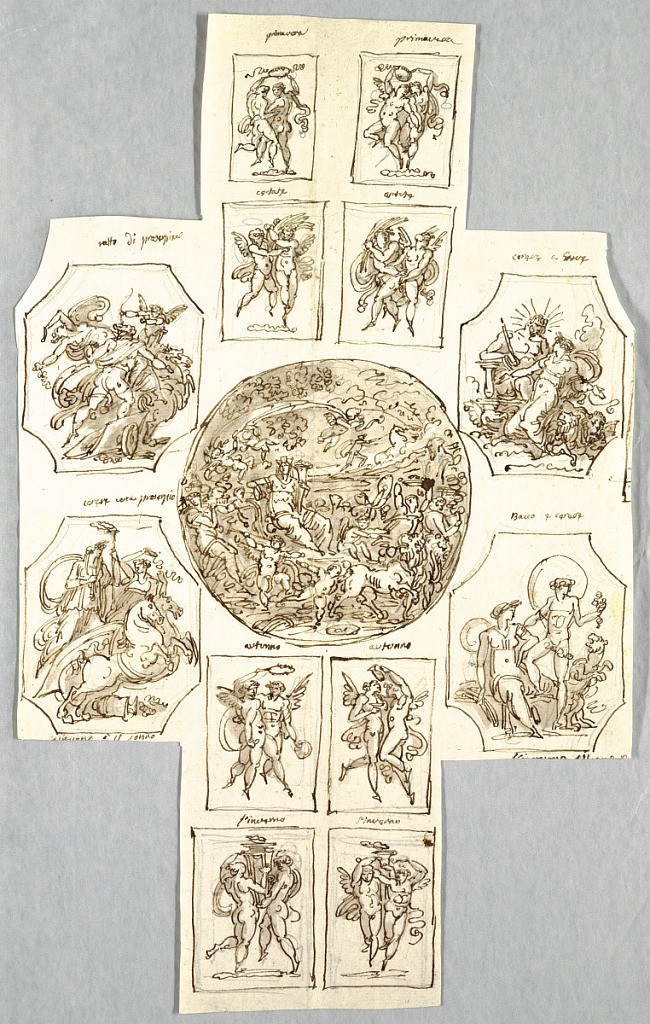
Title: Decorative Project for Ceiling: Tondo with Triumph of Cerus
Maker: Felice Giani, Italian, 1758–1823
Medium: Pen and brown ink over traces of graphite on cream laid paper
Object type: Drawing
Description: Angles in four octagons showing the history of Proserpina and Ceres; Eight folders with cupids recounting the symbols of the Seasons